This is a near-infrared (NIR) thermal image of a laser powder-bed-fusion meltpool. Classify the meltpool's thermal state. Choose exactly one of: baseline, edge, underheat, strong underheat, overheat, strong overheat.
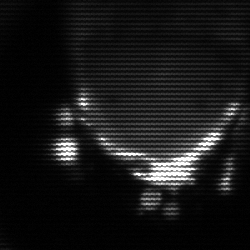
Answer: baseline